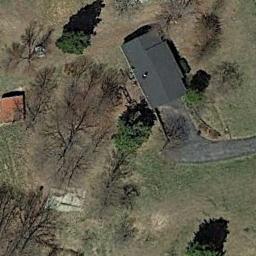
Label: residential